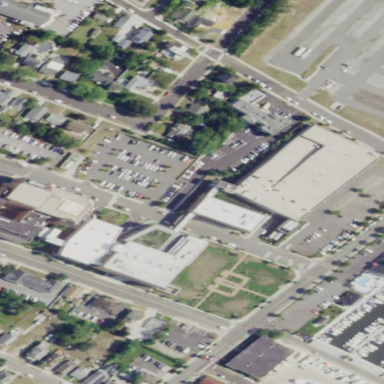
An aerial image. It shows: Healthcare facility identified as hospital.